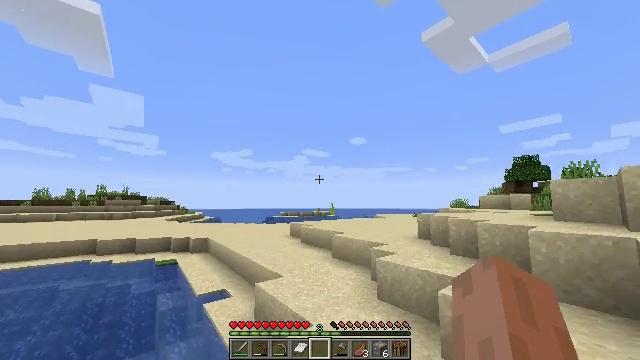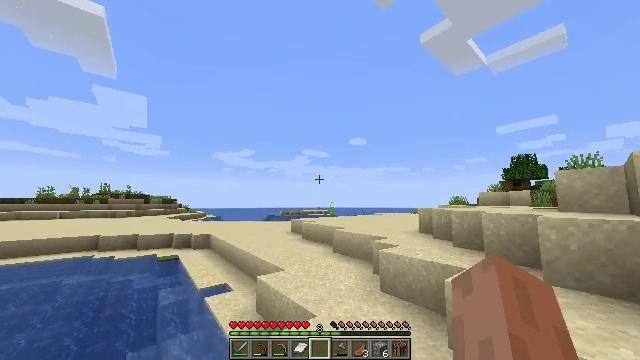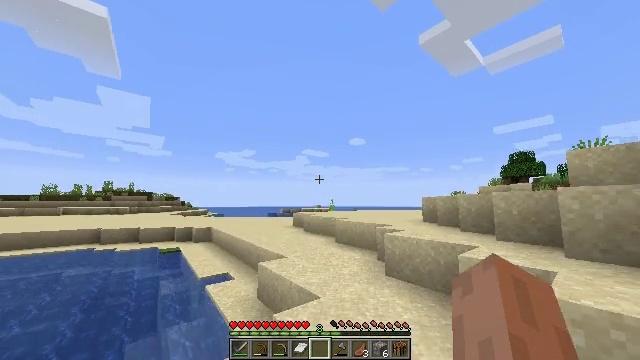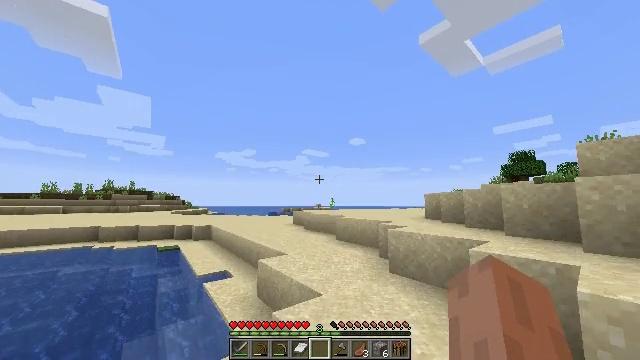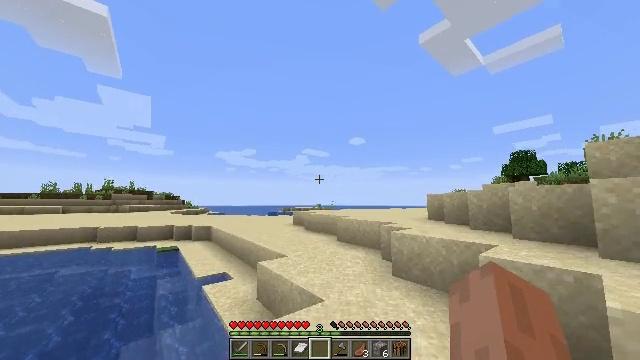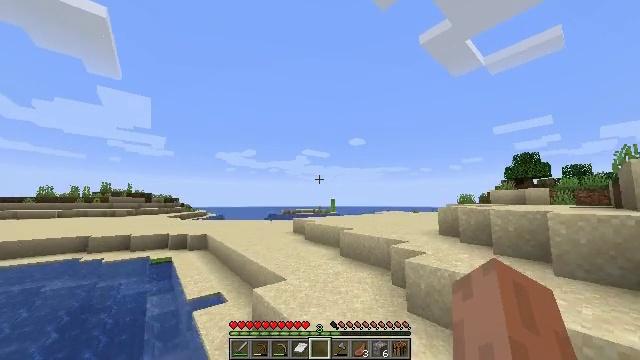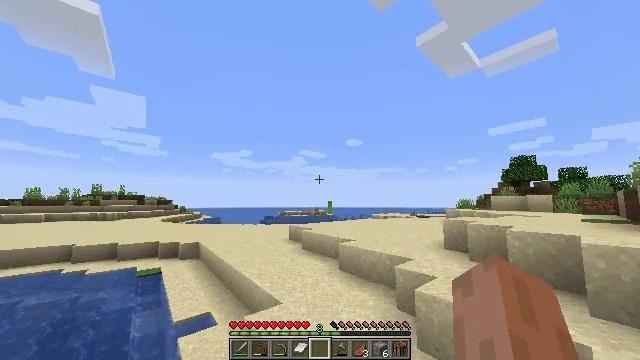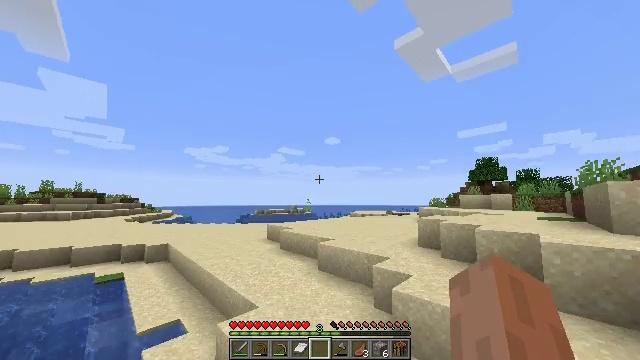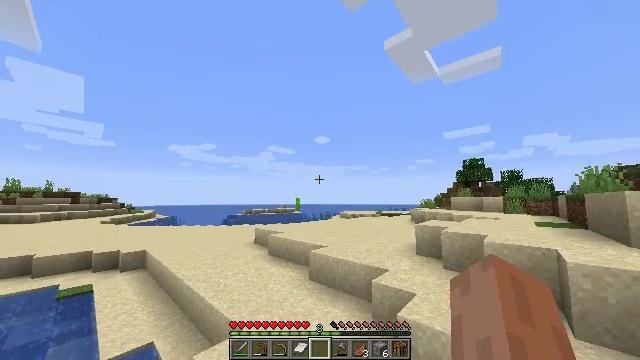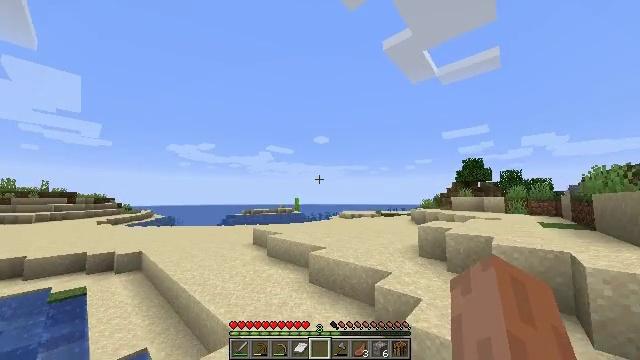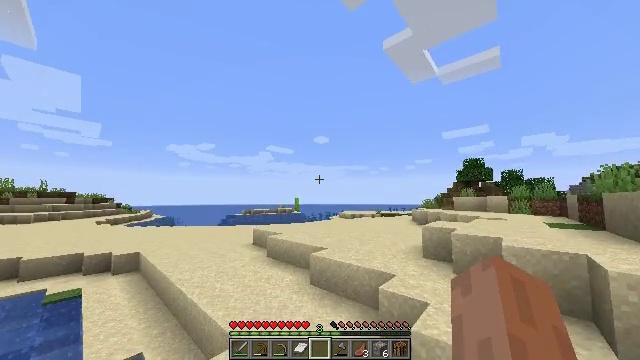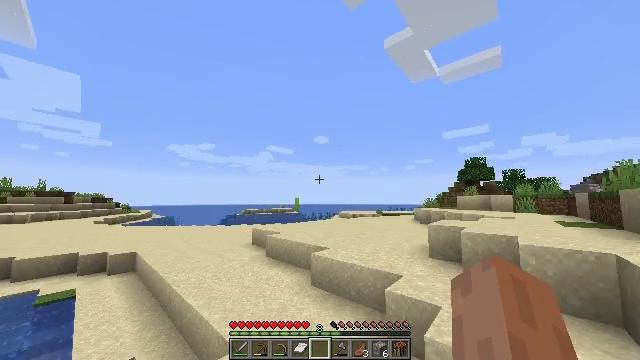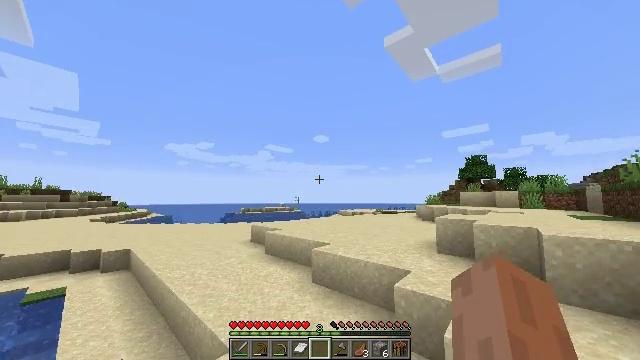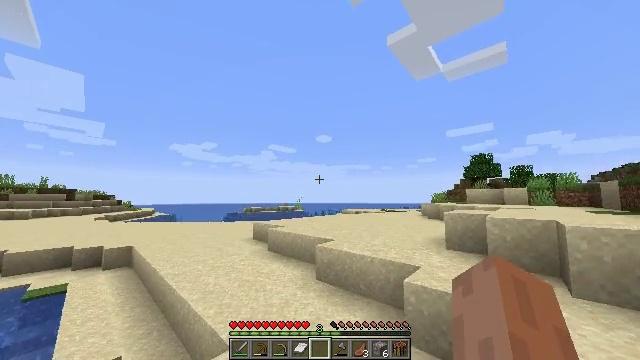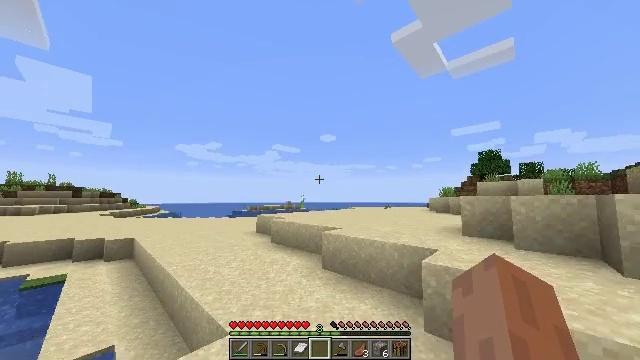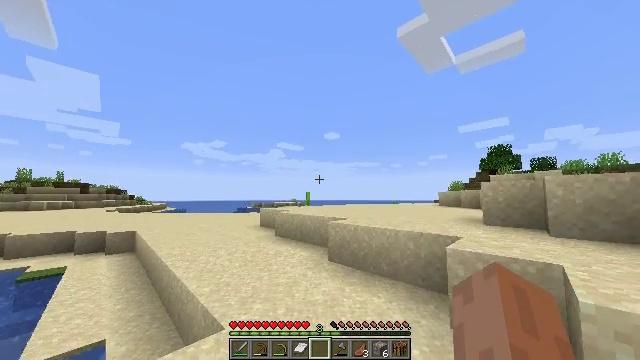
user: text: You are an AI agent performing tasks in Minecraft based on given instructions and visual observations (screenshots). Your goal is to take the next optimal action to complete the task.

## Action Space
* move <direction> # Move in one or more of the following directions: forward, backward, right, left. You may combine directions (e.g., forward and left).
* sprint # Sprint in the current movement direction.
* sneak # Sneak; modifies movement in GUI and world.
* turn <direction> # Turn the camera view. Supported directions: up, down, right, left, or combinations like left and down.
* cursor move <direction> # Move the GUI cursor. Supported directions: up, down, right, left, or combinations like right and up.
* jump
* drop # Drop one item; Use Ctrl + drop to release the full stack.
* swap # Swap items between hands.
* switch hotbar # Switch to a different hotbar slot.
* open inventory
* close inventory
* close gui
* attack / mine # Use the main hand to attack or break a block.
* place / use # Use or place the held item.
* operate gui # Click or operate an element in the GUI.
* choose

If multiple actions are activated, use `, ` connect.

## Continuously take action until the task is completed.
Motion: motion action
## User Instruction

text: Collect sugar cane near water sources.
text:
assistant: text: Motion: move forward, sprint, jump
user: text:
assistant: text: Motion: move forward, sprint, jump
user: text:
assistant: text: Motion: move forward, sprint, jump
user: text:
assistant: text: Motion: move forward, sprint, jump
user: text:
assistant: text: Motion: move forward, sprint, jump
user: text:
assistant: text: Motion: move forward, sprint, jump
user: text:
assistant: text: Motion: move forward, sprint, turn right, jump
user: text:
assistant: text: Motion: move forward, sprint, turn right, jump
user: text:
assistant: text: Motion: move forward, sprint, jump
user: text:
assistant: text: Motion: move forward, sprint, jump
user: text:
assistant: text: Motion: move forward, sprint, jump
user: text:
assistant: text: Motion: move forward, sprint, jump
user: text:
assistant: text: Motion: move forward, sprint, jump
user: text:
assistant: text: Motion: move forward, sprint, turn left
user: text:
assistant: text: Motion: move forward, sprint, turn left
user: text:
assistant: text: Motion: move forward, sprint
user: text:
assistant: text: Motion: move forward, sprint
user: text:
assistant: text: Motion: move forward, sprint
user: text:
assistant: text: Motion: move forward, sprint
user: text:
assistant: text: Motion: move forward, sprint
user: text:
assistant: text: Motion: move forward, sprint
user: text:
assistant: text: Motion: move forward, sprint
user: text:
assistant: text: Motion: move forward, sprint, turn left
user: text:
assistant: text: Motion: move forward, sprint, turn left
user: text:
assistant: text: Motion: move forward, sprint, turn left
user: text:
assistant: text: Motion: move forward, sprint, turn left
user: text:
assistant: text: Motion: move forward, sprint, turn left
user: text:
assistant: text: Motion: move forward, sprint, turn left
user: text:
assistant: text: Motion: move forward, sprint
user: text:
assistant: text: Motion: move forward, sprint